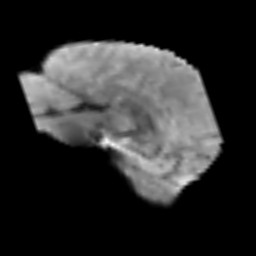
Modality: T2w
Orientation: sagittal
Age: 58
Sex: male
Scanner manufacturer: siemens
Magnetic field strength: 3 T
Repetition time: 3.2 s
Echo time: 0.081 s